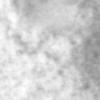
Label: no_change